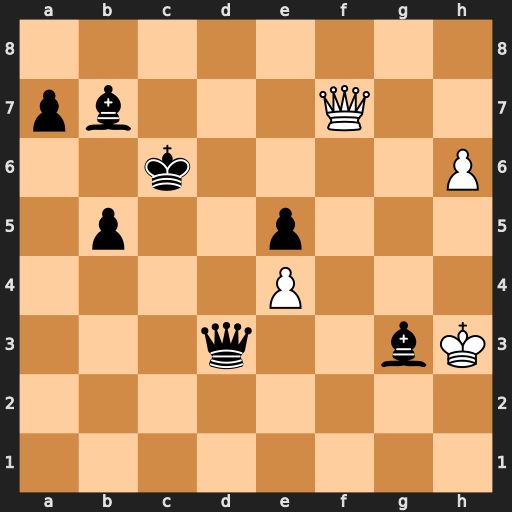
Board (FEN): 8/pb3Q2/2k4P/1p2p3/4P3/3q2bK/8/8
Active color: w
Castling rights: -
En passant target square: -
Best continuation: Qd5+ Qxd5 exd5+ Kxd5 Kxg3 Kd4 h7